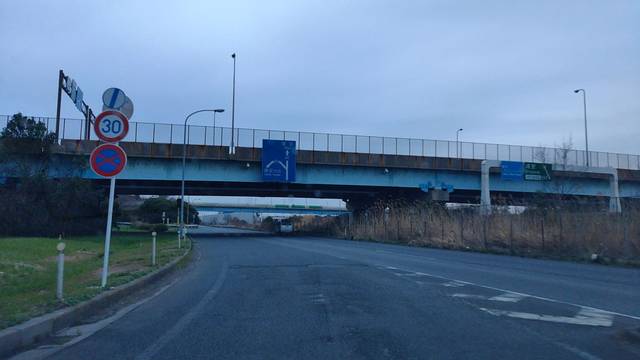
Region: Japan
Coordinates: 35.655, 139.91